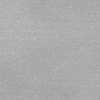
Atmospheric dust classification: dusty